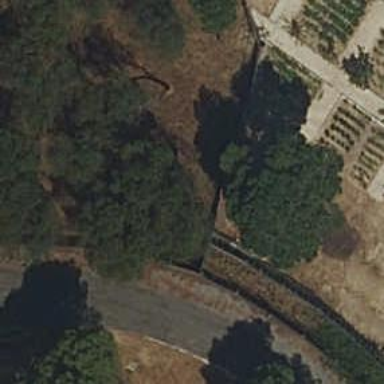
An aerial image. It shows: Fence with chain link type.